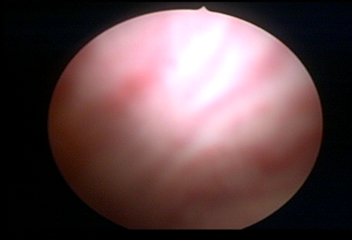
Modality: WLC
Class: Normal mucosa
Bladder cancer association: No